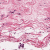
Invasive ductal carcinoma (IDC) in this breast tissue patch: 0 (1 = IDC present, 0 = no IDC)